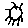
Label: sun